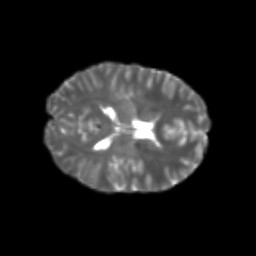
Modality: T2w
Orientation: axial
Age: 22
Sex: female
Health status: healthy
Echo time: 0.074 s